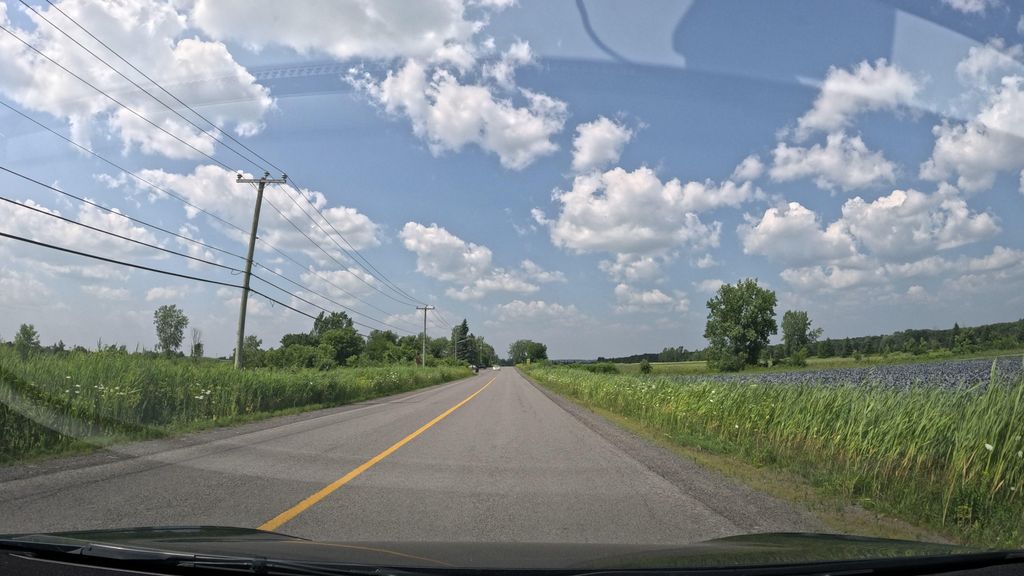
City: montreal